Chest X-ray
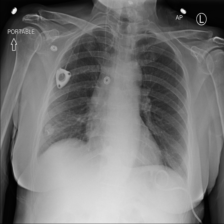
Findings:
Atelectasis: negative
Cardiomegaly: negative
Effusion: negative
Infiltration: negative
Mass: negative
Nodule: negative
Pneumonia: negative
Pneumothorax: positive
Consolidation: negative
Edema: negative
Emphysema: negative
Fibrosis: negative
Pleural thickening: negative
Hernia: negative